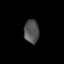
Tissue: prostate
Cell type: Fibroblasts
Senescence score: 0.6867
Nuclear area (px): 346
Mean DAPI intensity: 80.876